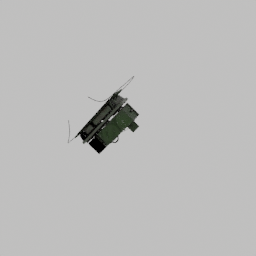
Label: electronics